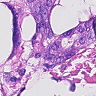
Metastatic tissue present: yes